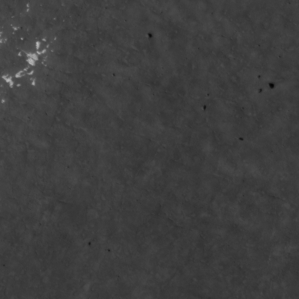
Label: non_frost